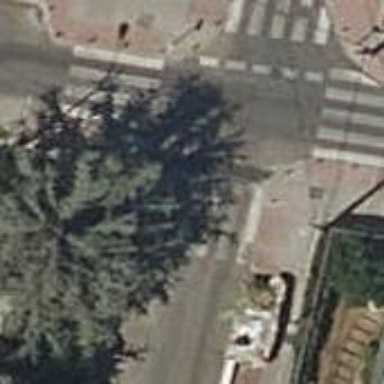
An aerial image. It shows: Road crossing with traffic signals.